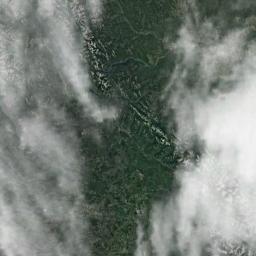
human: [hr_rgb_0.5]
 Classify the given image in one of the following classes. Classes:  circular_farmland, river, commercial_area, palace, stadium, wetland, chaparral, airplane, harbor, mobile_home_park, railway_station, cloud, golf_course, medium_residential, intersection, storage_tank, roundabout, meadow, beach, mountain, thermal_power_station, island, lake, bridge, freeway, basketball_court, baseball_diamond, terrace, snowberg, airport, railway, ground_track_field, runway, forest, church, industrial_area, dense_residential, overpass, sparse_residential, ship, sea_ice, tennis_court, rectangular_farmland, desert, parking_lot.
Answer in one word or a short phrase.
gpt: cloud